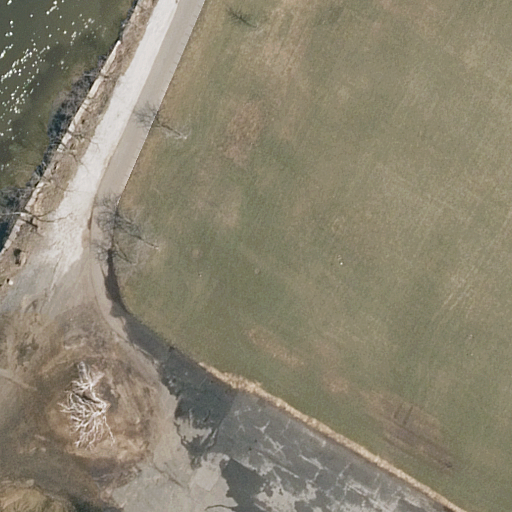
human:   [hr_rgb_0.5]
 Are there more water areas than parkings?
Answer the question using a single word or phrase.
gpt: no

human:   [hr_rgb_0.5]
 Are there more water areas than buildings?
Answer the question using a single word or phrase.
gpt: yes

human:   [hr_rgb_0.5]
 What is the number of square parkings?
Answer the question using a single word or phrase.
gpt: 0

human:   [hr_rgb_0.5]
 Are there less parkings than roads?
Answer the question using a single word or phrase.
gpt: yes

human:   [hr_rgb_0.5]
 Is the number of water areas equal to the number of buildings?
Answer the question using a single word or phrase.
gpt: no

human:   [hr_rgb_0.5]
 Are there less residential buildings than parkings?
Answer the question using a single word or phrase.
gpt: yes

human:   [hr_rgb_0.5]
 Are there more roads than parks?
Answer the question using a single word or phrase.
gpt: yes

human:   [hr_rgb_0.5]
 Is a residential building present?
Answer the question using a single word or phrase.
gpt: no

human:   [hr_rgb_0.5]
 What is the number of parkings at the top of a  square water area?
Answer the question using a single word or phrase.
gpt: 0

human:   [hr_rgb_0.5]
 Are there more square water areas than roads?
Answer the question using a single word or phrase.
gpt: no

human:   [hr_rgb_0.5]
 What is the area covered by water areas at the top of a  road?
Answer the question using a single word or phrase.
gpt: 650m2

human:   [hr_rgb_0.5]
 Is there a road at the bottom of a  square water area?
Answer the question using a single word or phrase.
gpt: no

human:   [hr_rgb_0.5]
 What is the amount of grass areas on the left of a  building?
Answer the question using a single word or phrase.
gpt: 0

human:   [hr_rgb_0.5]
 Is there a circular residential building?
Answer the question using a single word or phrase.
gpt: no

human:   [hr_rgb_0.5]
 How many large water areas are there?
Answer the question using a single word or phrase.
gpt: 1

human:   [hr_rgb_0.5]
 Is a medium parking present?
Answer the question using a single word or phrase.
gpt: no

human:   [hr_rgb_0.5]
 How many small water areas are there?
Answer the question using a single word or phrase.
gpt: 0

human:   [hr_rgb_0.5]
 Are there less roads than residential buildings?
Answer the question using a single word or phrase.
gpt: no

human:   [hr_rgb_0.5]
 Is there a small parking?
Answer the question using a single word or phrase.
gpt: no

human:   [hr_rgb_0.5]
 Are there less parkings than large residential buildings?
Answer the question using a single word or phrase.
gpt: no

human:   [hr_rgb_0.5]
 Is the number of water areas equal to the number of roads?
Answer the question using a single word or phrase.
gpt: no

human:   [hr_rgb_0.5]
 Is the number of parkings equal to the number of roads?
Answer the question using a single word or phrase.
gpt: no

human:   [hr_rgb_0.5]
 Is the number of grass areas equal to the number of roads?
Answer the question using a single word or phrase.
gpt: no

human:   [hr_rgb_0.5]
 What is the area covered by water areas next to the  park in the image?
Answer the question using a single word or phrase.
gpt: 650m2

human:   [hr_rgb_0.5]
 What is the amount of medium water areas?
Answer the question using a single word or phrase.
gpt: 0

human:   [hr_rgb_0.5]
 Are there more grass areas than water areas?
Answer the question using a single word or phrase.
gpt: no

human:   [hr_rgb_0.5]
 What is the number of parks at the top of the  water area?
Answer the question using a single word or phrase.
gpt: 1

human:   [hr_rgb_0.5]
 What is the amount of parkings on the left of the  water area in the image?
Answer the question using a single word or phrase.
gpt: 0

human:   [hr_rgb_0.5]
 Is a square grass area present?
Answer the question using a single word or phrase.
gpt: no

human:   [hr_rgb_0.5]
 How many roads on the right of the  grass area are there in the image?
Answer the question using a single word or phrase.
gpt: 0

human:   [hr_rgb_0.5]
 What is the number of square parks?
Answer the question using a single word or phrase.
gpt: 0

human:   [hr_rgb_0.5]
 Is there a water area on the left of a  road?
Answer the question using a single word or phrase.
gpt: yes

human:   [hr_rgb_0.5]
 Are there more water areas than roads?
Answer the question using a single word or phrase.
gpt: no

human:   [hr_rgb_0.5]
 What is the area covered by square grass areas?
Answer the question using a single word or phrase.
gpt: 0m2

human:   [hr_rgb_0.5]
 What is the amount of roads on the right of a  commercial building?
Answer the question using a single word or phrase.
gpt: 0

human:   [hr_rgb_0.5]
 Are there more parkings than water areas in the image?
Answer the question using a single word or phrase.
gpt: no